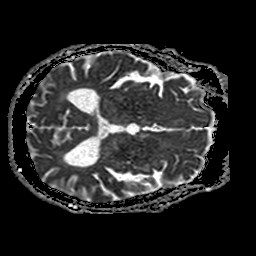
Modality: ADC
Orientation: axial
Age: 66
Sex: male
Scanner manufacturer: philips
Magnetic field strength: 1.5 T
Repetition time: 3.689 s
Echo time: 0.09411 s